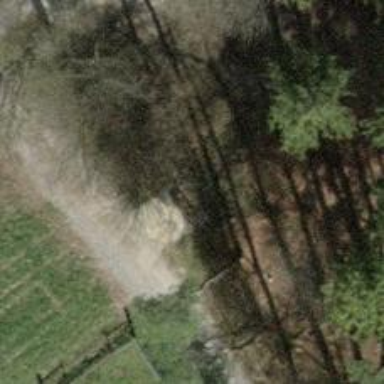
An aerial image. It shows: Brown bench.